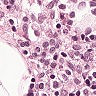
Metastatic tissue present: no